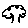
Label: tree